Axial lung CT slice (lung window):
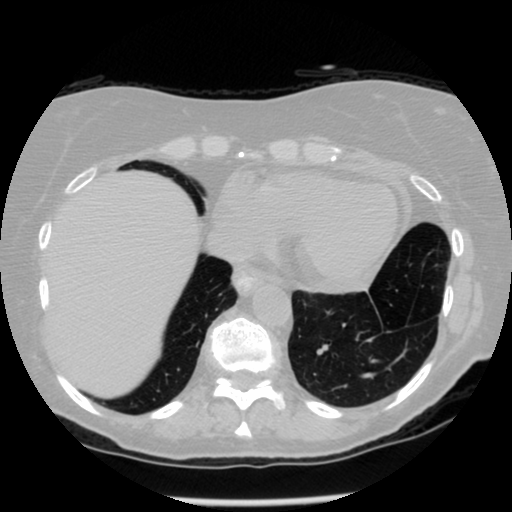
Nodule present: no